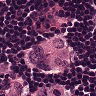
Metastatic tissue present: yes